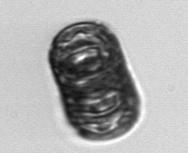
Label: Paralia_sulcata